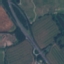
Land use / land cover: Highway